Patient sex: M
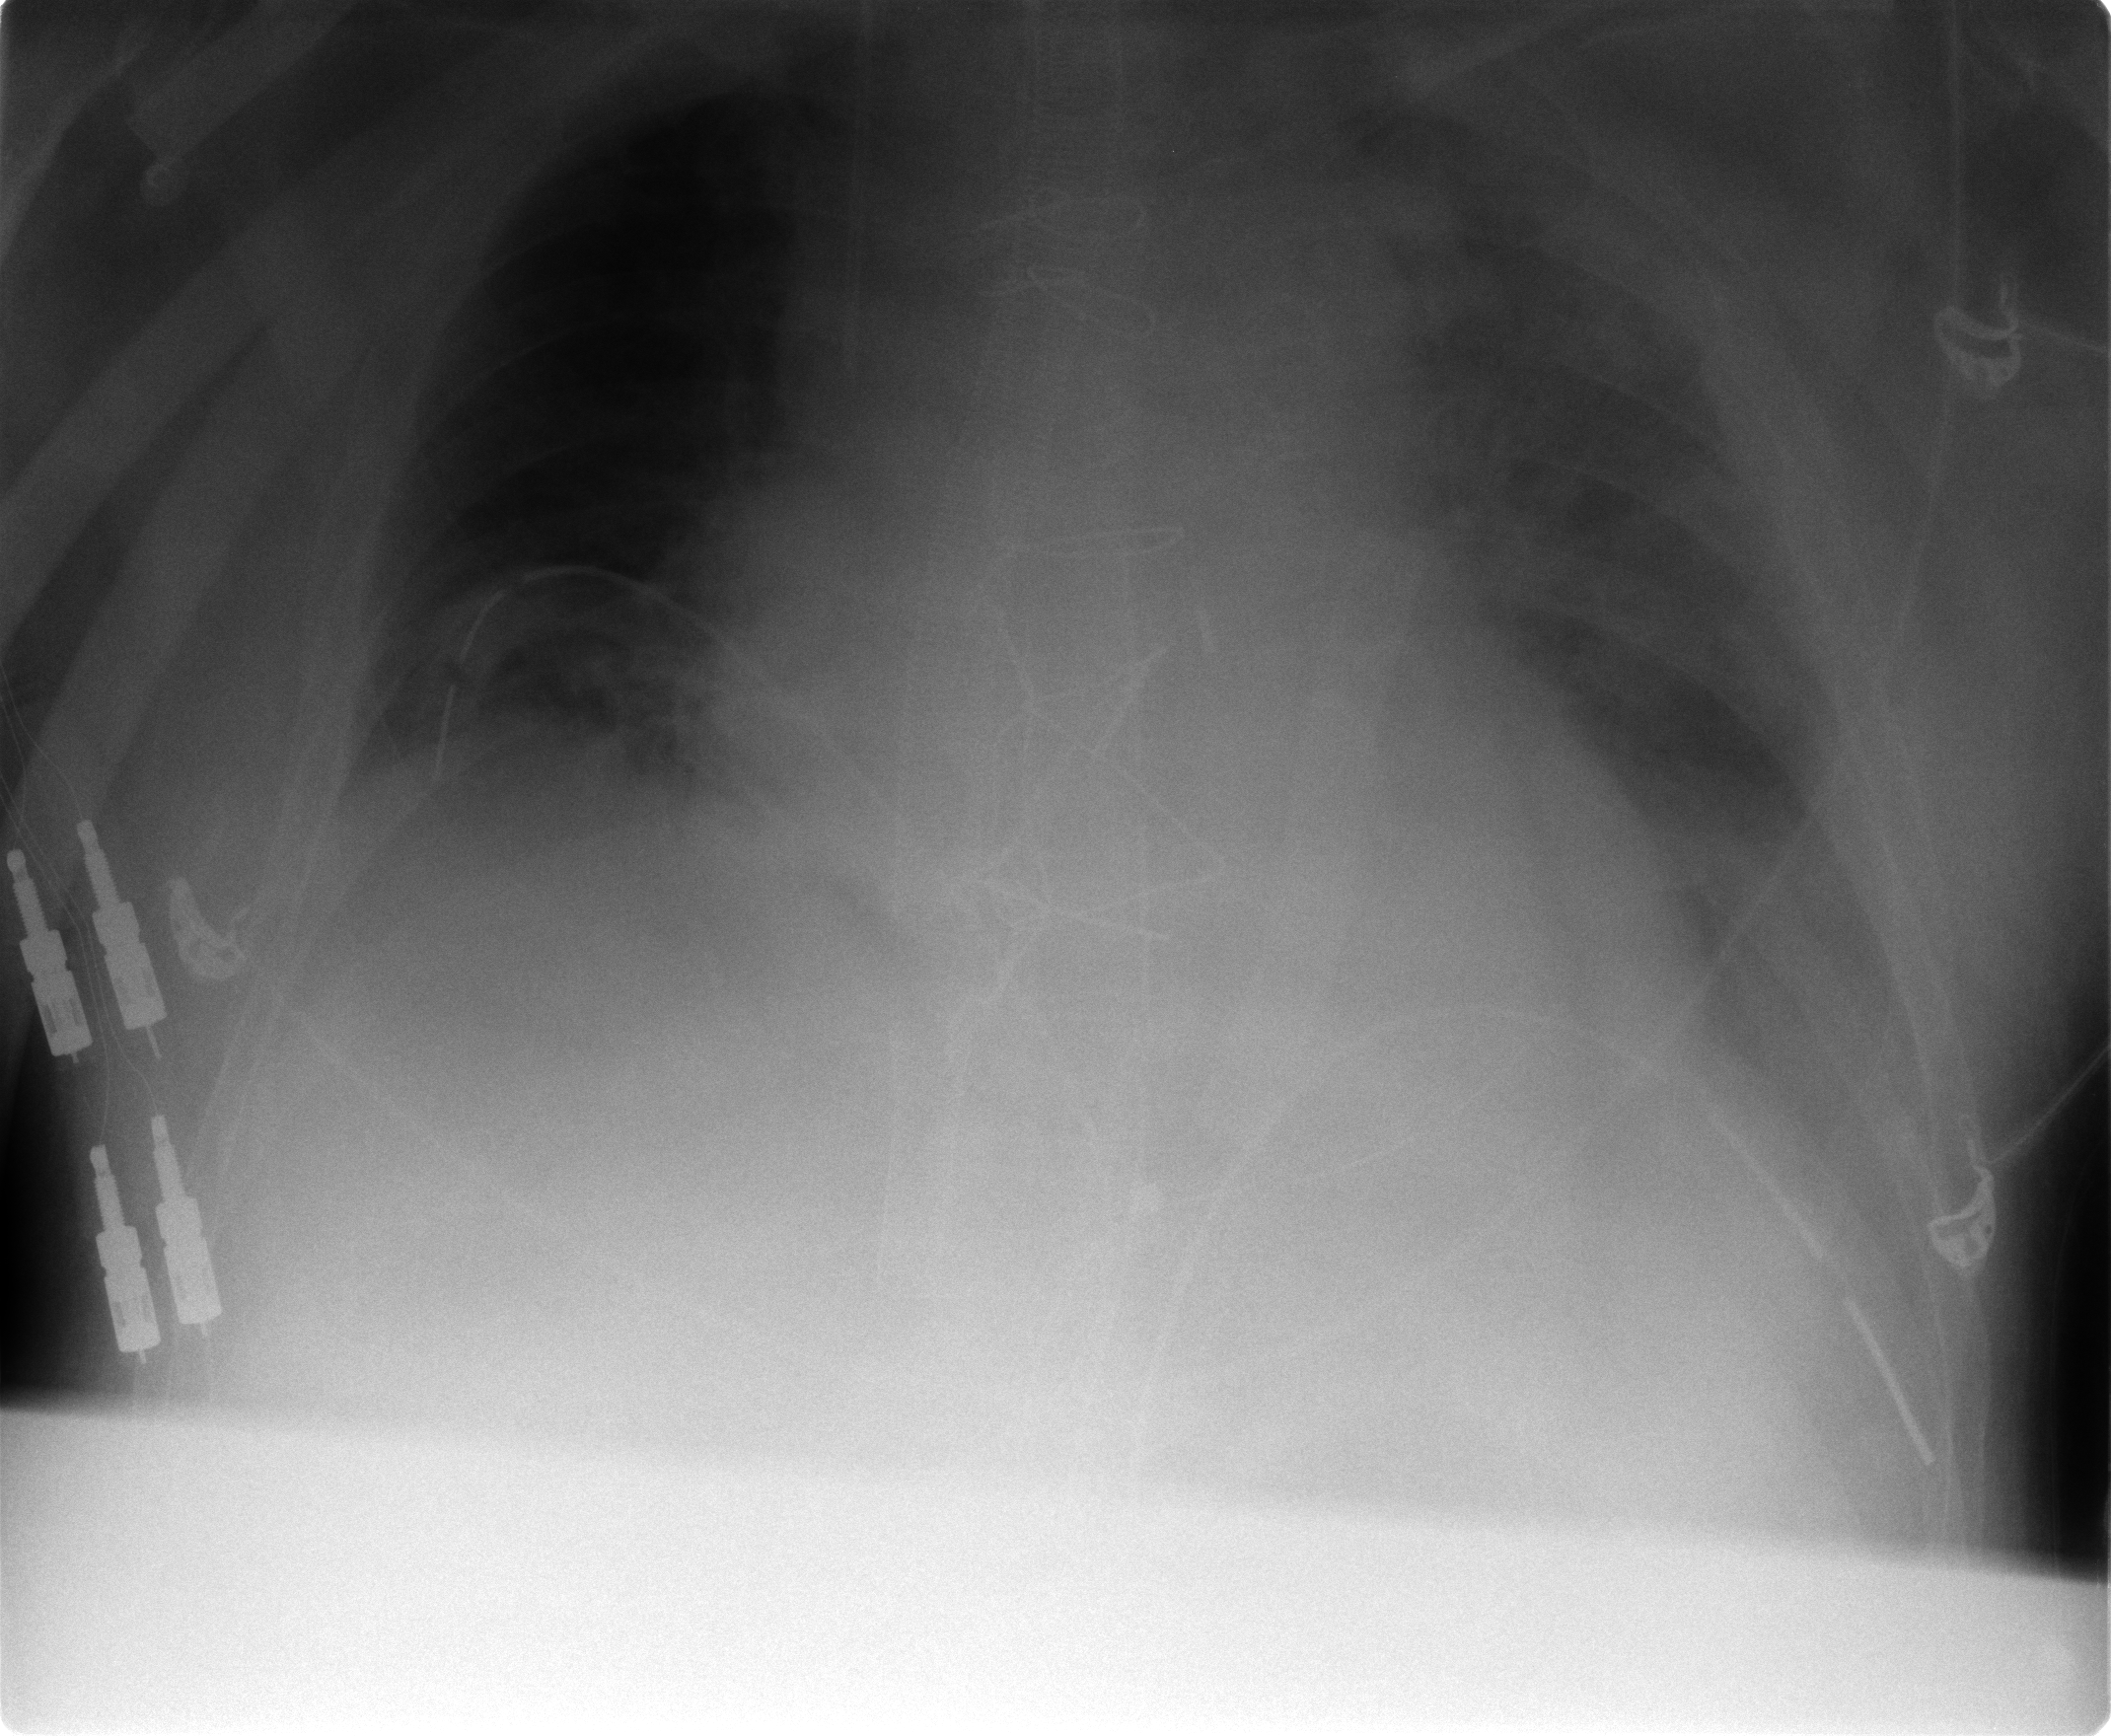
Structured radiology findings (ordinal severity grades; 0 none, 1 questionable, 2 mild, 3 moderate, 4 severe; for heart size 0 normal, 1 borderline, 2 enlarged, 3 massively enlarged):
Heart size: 2
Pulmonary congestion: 2
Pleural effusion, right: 0
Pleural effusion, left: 3
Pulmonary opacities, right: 0
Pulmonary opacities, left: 2
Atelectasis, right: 1
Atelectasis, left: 2